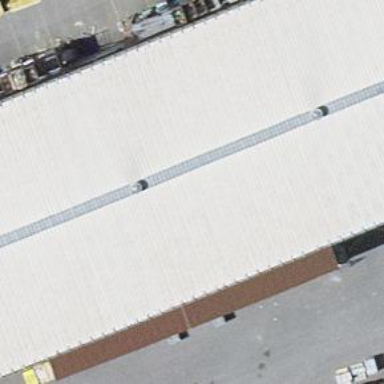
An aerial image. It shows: Industrial building.